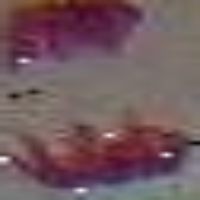
Label: anaphase